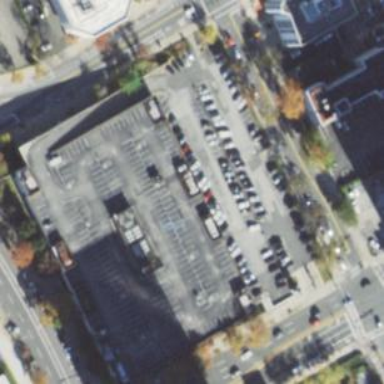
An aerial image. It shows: Multi-storey parking building.